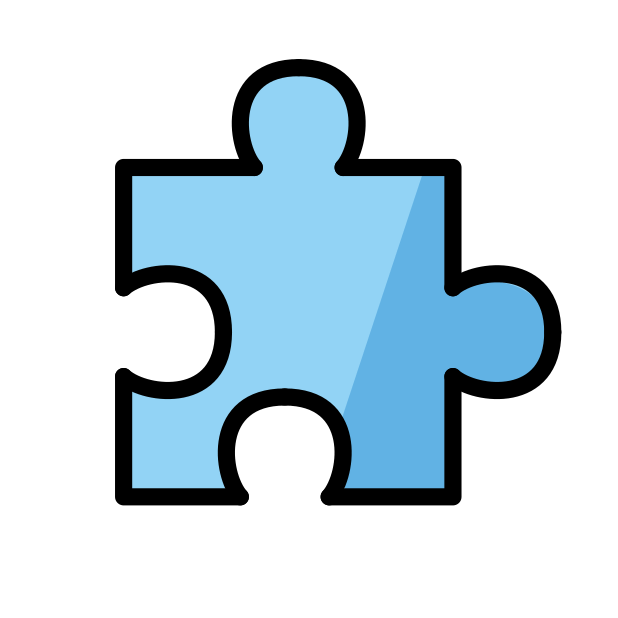
Emoji: 🧩
Name: jigsaw puzzle piece
Unicode: 0x1f9e9